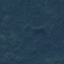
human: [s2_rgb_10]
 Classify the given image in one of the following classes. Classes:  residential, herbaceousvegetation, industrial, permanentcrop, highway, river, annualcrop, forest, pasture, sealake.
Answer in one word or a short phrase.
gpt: Forest